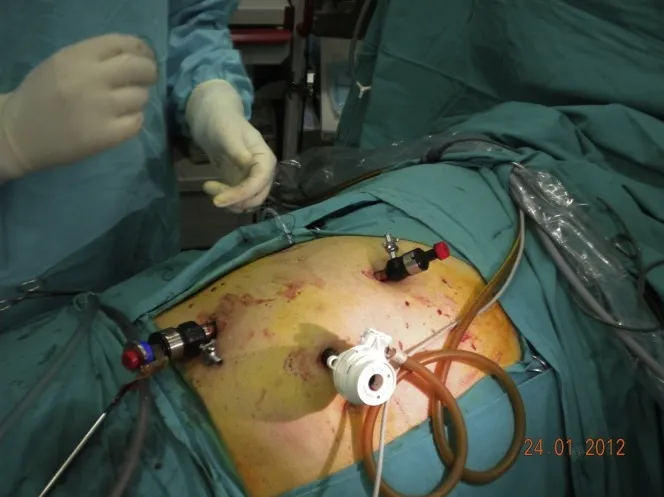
Trocars' positions (same laparoscopic technique for the two patients).
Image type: medical_photograph (skin_photograph)